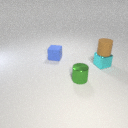
small green metal cylinder in front of small blue rubber cube